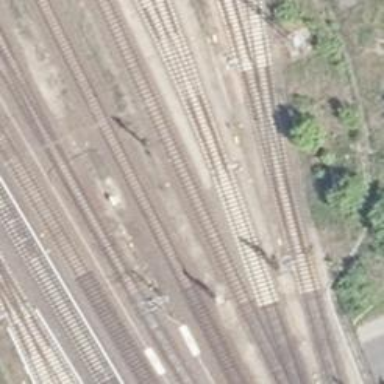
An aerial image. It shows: Railway yard used for servicing trains.